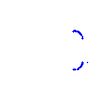
Particle: proton